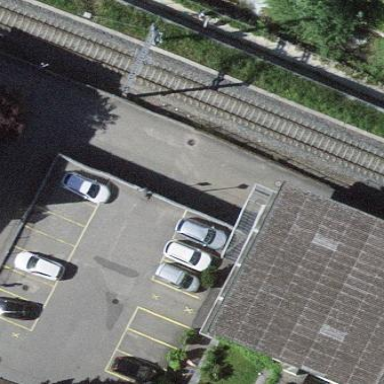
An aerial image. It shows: Garage building.